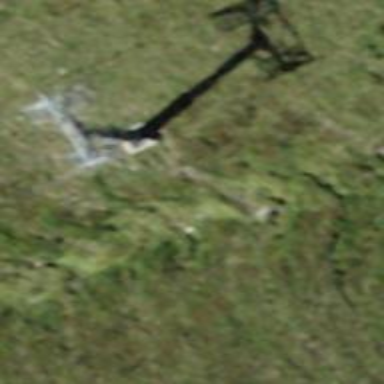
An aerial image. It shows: Pylon used for aerialway.